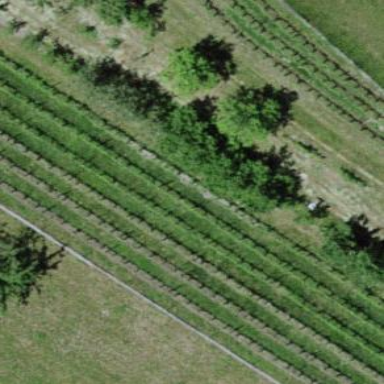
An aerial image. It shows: Vineyard growing grapes.